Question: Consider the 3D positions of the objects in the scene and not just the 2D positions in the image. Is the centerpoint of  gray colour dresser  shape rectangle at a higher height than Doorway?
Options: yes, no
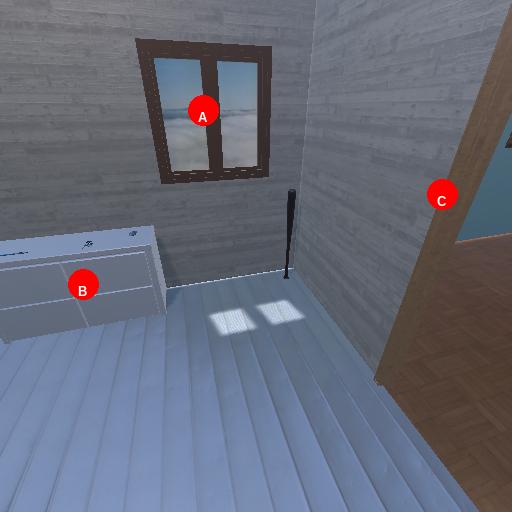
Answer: yes